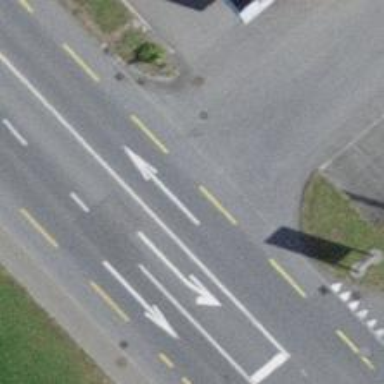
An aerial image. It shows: Secondary road with asphalt surface and dedicated cycle lane.